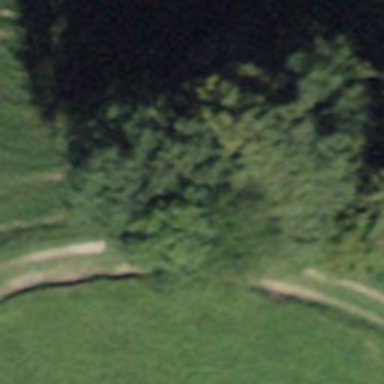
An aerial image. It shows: Grassy track with grade5 tracktype.